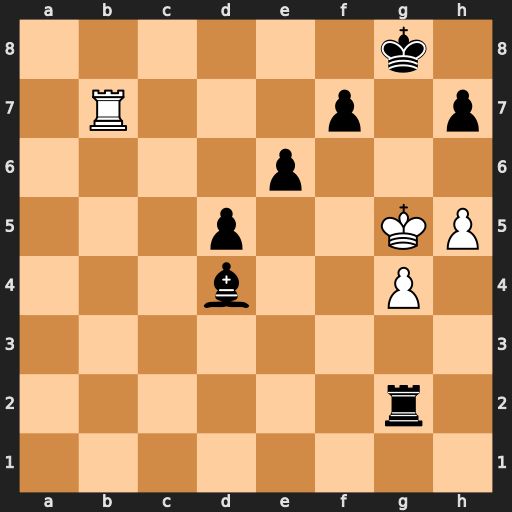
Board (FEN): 6k1/1R3p1p/4p3/3p2KP/3b2P1/8/6r1/8
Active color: w
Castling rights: -
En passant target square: -
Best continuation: Rb8+ Kg7 h6#